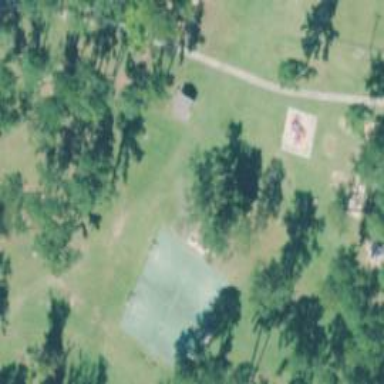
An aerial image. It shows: Basketball court in the leisure land pitch.